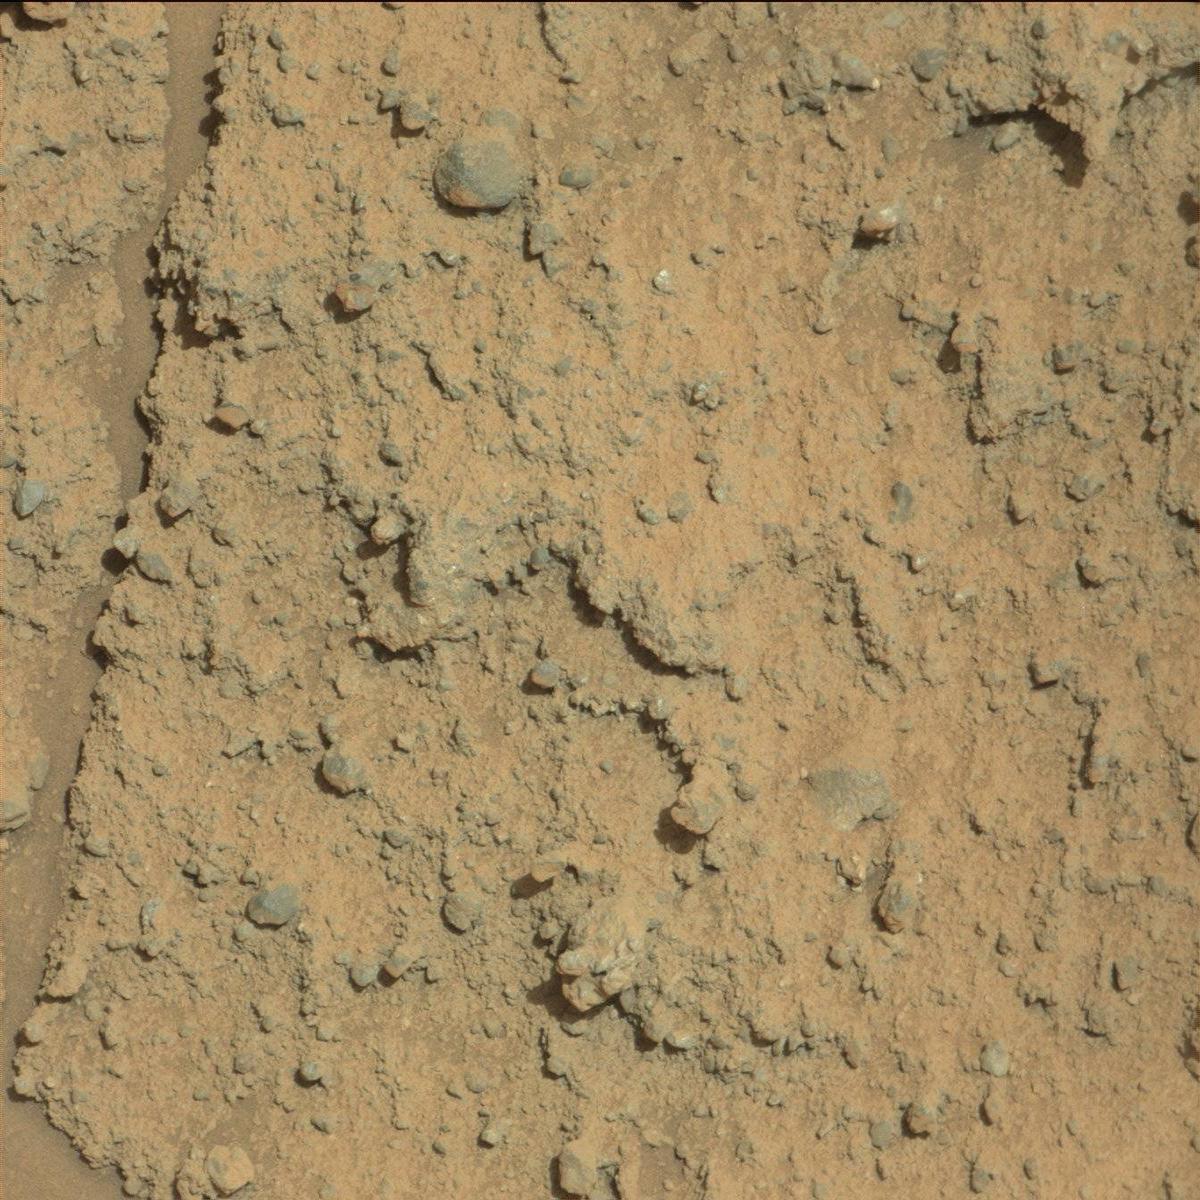
Terrain classes present: Bedrock, Rock, Sand / Soil